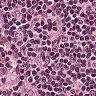
Metastatic tissue present: no